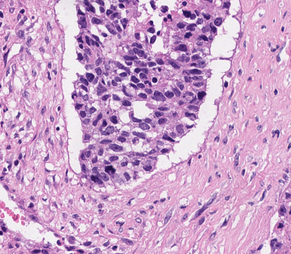
Tumor epithelial tissue: yes
Tumor-associated stroma tissue: yes
Normal tissue: no